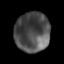
Tissue: prostate
Cell type: Myeloid cells
Senescence score: 0.3389
Nuclear area (px): 1359
Mean DAPI intensity: 77.732